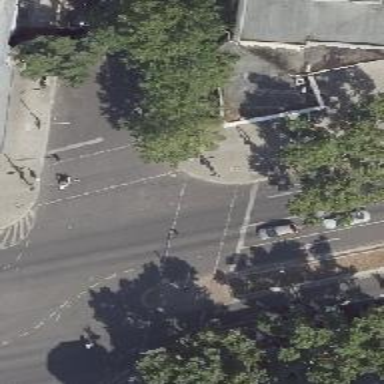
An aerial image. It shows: Asphalt footway with crossing controlled by traffic signals.